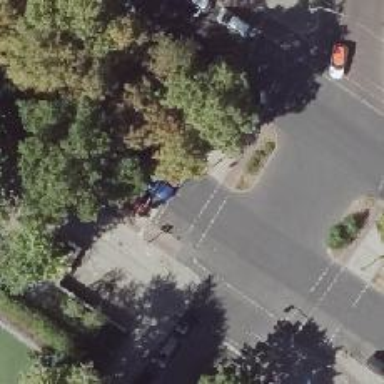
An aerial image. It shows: Crossing with traffic signals.